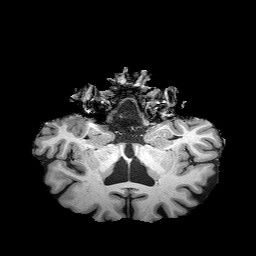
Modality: T1w
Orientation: sagittal
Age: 66
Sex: male
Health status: healthy